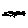
Label: line